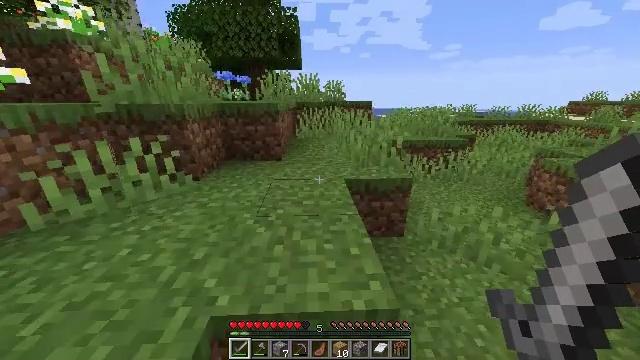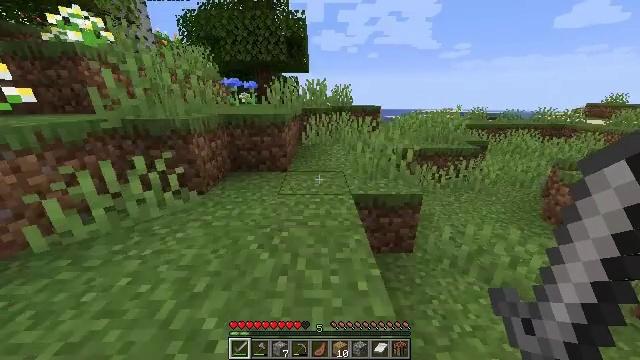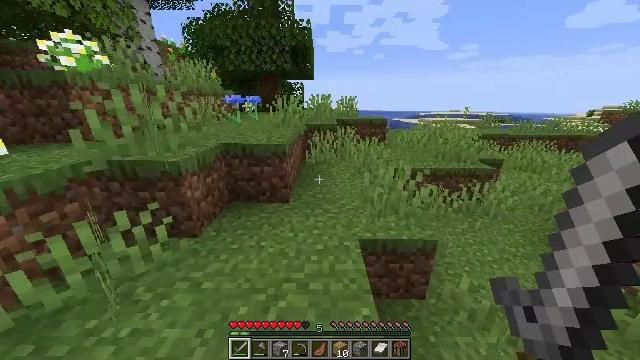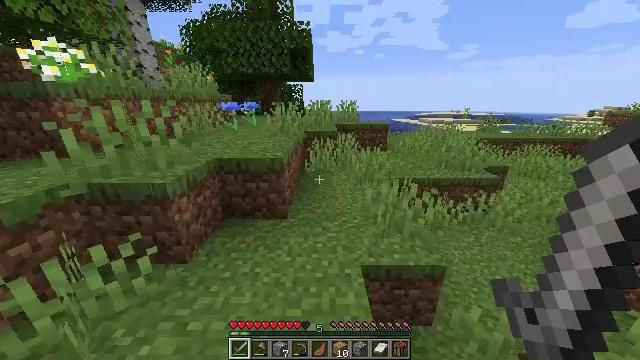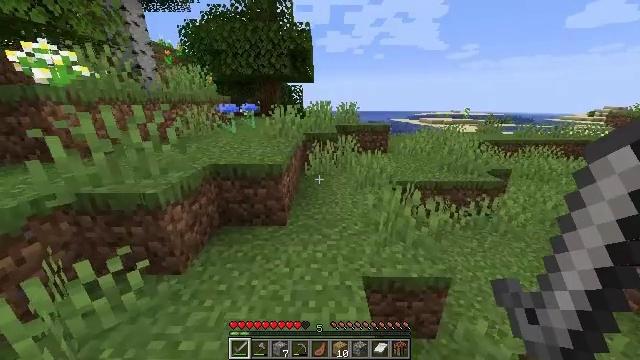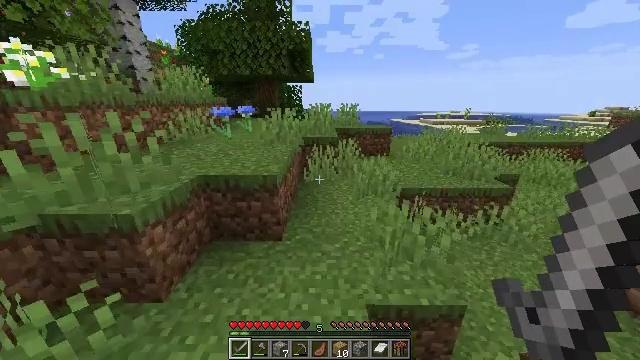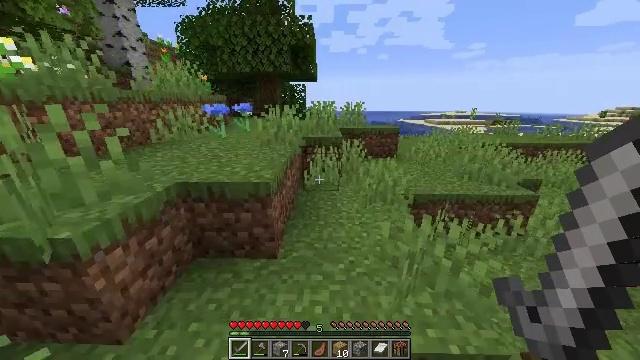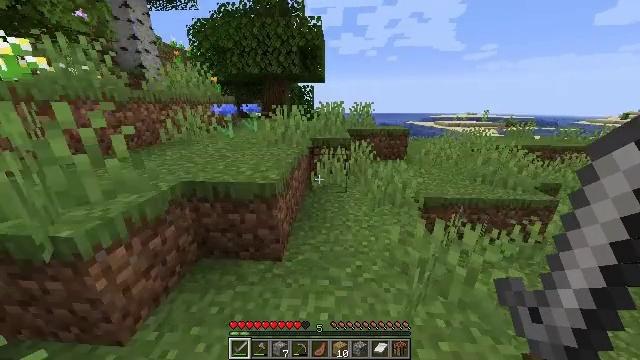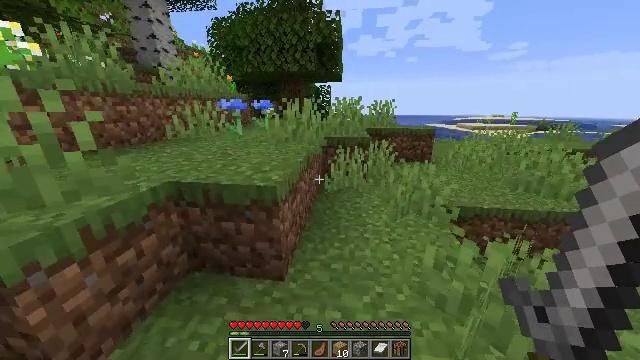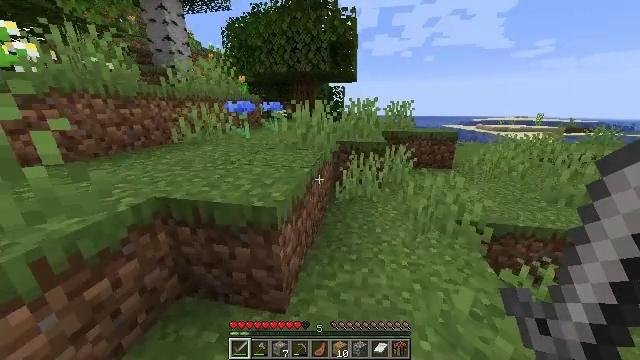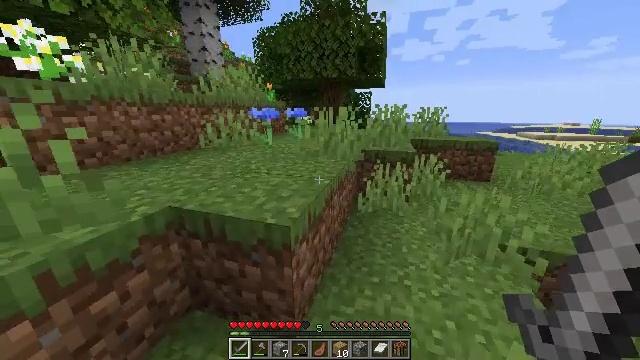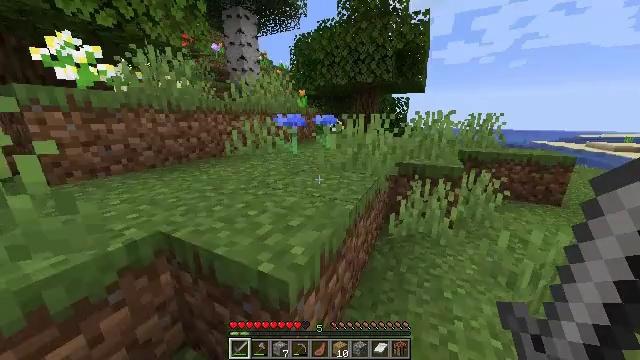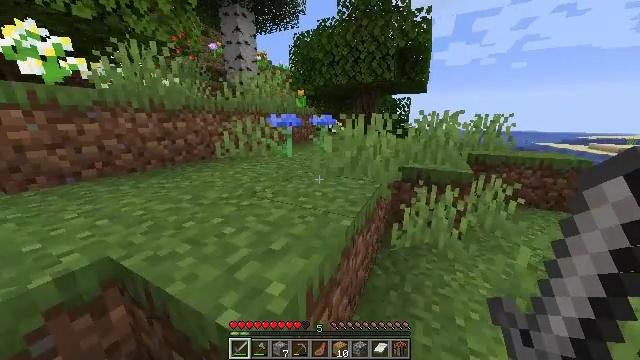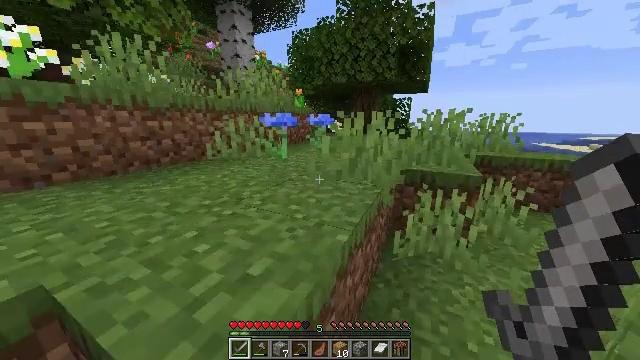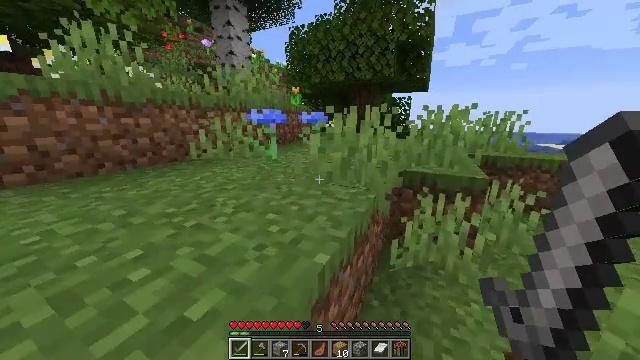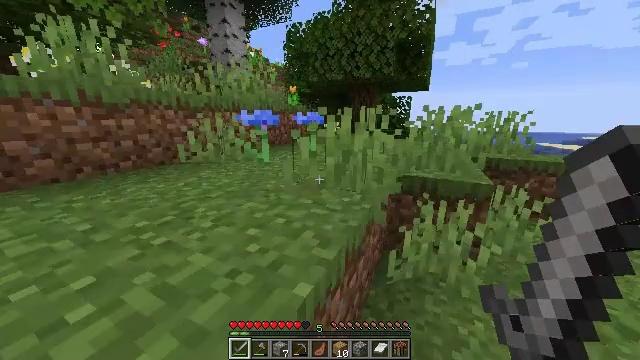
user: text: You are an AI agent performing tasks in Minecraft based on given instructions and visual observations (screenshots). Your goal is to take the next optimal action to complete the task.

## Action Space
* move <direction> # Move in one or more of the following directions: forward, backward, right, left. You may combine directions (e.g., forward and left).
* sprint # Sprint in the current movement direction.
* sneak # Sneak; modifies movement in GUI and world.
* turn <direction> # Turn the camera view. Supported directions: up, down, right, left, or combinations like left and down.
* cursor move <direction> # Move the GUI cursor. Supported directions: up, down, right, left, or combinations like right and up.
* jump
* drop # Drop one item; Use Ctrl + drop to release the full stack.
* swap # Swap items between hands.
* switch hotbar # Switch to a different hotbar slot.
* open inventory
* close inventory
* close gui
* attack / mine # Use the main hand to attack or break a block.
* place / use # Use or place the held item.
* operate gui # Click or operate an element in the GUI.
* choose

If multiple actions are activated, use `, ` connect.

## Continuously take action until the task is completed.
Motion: motion action
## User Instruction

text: Collect the rose bush for decoration.
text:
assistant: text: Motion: move forward, sprint, turn left, jump
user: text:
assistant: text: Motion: move forward, sprint, turn left, jump
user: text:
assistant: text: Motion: move forward, sprint, jump
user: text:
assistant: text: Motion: move forward, sprint, jump
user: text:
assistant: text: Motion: move forward, sprint
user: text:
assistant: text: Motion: move forward, sprint
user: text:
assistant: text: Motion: move forward, sprint, turn left
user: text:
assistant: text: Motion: move forward, sprint, turn left
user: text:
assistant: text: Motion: move forward, sprint, turn left
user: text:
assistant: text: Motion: move forward, sprint, turn left and up
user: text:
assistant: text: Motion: move forward, sprint, turn left and up
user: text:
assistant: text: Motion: move forward, sprint
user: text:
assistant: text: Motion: move forward, sprint
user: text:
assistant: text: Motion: move forward, sprint
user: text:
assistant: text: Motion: move forward, sprint
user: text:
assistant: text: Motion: move forward, sprint
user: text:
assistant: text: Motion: move forward, sprint
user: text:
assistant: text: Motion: move forward, sprint, turn right
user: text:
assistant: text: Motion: move forward, sprint, jump
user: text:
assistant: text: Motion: move forward, sprint, jump
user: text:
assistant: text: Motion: move forward, sprint, jump
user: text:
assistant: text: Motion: move forward, sprint, jump
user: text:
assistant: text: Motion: move forward, sprint, turn left, jump
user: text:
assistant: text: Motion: move forward, sprint, turn left
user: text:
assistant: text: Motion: move forward, sprint, turn left
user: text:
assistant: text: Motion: move forward, sprint, turn left
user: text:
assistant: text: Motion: move forward, sprint, turn left
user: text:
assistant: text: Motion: move forward, sprint, turn left
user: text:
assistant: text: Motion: move forward, sprint, turn left
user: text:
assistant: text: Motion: move forward, sprint